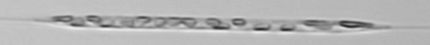
Label: Rhizosolenia